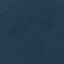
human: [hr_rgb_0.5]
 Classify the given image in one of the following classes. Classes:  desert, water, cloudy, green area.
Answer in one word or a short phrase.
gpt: green area